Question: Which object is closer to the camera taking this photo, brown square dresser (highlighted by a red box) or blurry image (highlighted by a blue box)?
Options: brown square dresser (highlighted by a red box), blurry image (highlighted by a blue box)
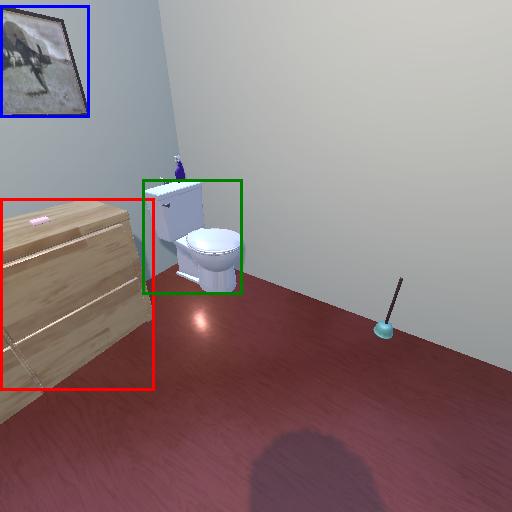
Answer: brown square dresser (highlighted by a red box)